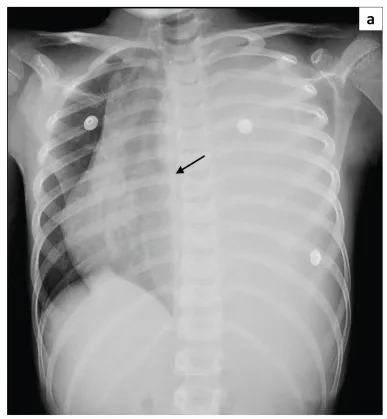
Frontal chest radiograph (CXR):. Initial CXR on presentation demonstrates complete opacification of the left hemithorax with resultant mediastinal shift to the right, and ,cut-off of the left main bronchus (black arrow).
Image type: radiology (x_ray)